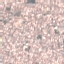
Land use / land cover: Residential